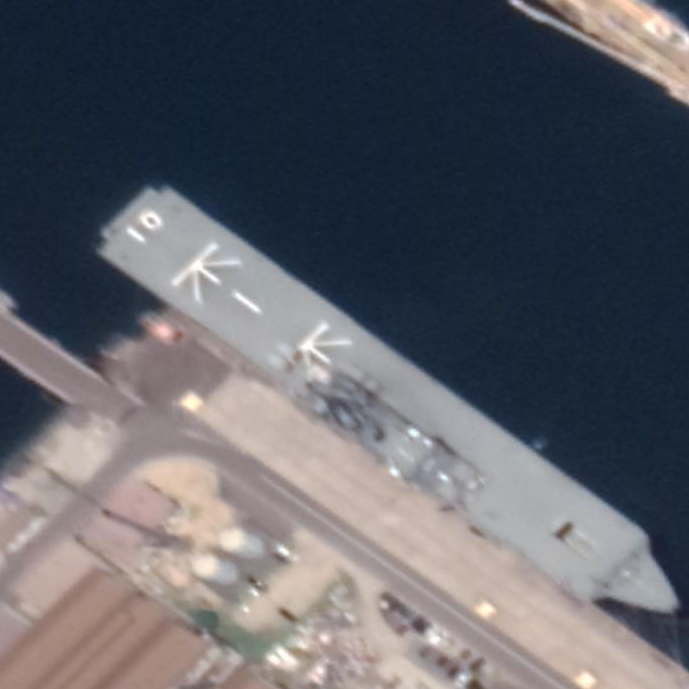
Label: assault